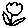
Label: flower